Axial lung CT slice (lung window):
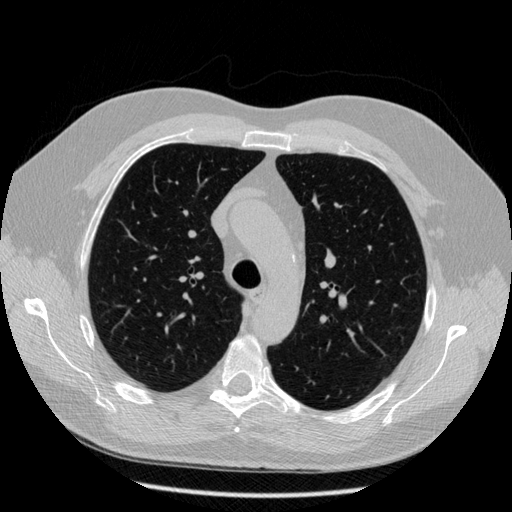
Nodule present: no